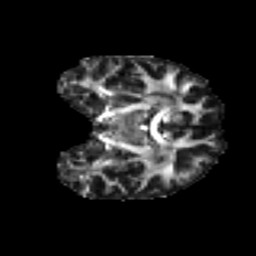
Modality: FA
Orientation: coronal
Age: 30
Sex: female
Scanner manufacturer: ge
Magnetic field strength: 3 T
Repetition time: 7.8 s
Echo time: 0.0606 s